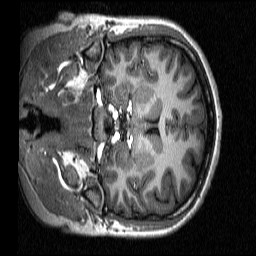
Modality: T1w
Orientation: coronal